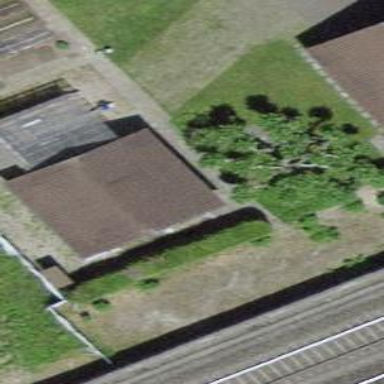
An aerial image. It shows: View of roof of building.